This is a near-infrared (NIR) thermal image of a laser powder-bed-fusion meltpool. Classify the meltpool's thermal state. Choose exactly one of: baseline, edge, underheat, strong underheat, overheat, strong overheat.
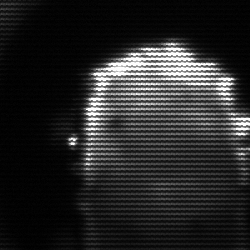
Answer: baseline